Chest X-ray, AP view. Patient: 78 years old, sex F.
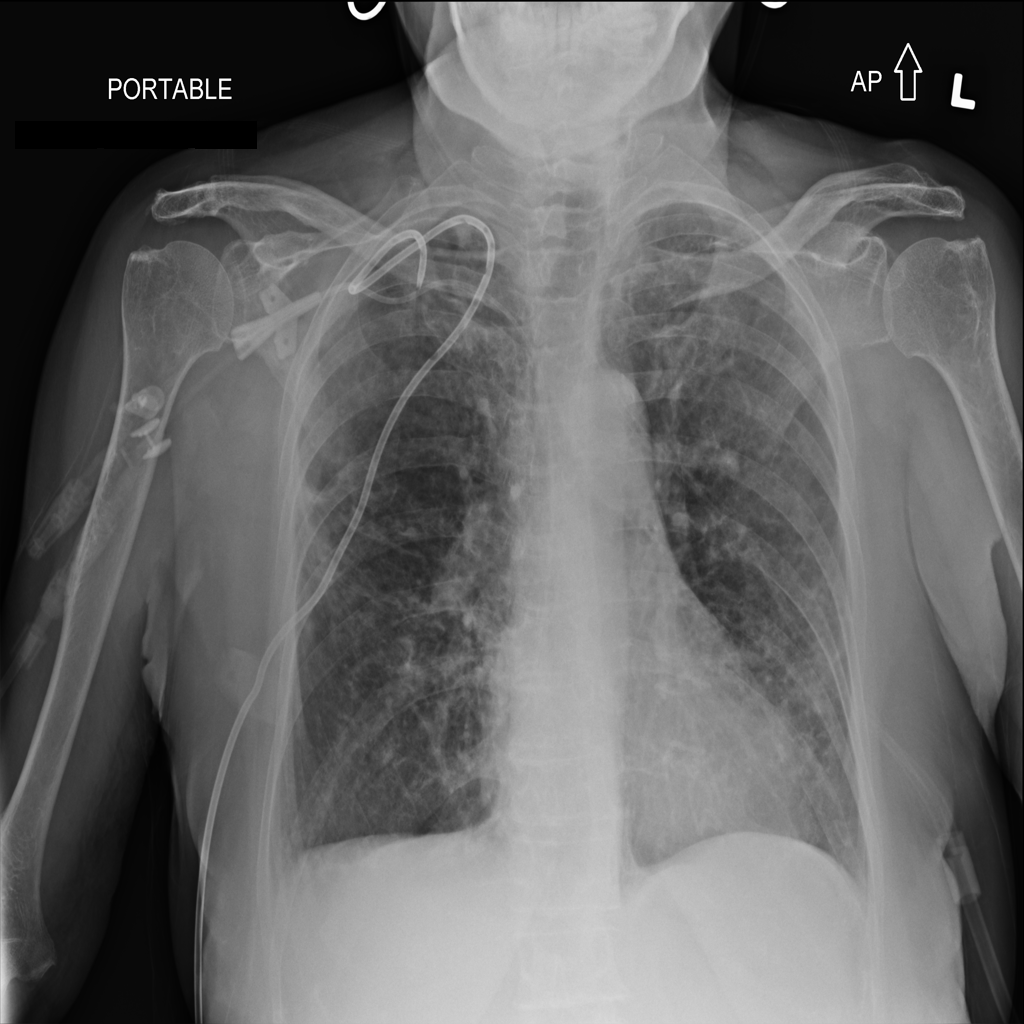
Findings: Nodule